Field crop: maize
Growth stage: 2
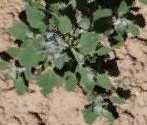
Species: chenopodium